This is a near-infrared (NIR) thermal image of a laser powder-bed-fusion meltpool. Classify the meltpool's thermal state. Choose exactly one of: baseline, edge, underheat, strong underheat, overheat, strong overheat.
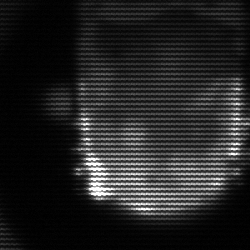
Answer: baseline